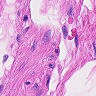
Metastatic tissue present: no